Question: I'm trying to create sql statement to show how many total time spent on project in monthly basses can someone help me
sql query
'''
SELECT Projects.projectID,
Projects.projectName,
billingsTimes.actualTotalTime,
billingsTimes.taskID,
Tasks.taskName
FROM Projects_tasks
INNER JOIN Projects ON Projects_tasks.projectID = Projects.projectID
INNER JOIN Tasks ON Projects_tasks.taskID = Tasks.taskID
INNER JOIN billingsTimes ON Tasks.taskID = billingsTimes.taskID
'''

DB diagram
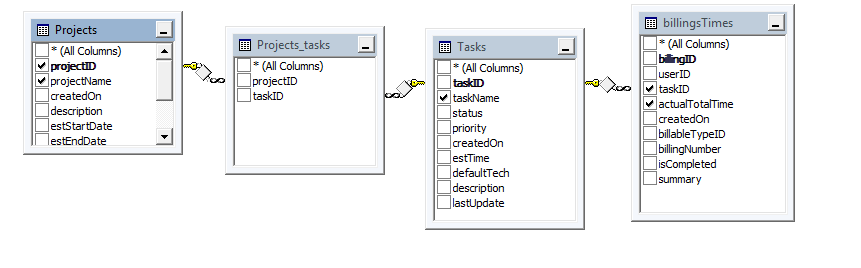
Answer: '''
select p.projectID,
p.projectName,
year(bt.createdOn) as Year,
month(bt.createdOn) as Month,
sum(bt.actualTotalTime) as TotalTime
from Projects_tasks pt
inner join Projects p on pt.projectID = p.projectID
inner join Tasks t on p.taskID = t.taskID
inner join billingsTimes bt on t.taskID = bt.taskID
group by p.projectID,
p.projectName,
year(bt.createdOn),
month(bt.createdOn),
'''